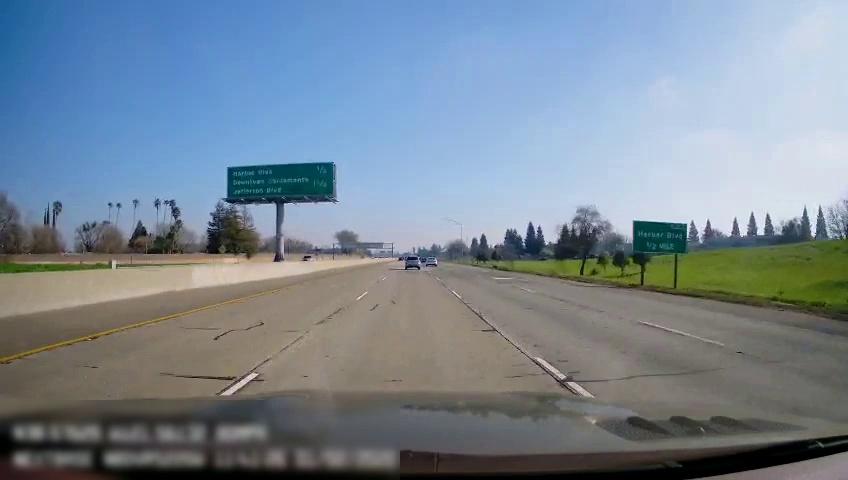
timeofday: Day
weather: Sunny
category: Vehicles | Car
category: Drivable Space
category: Vehicles | SUV
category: Vehicles | Car
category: Lanes | Current Lane
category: Lanes | Current Lane
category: Lanes | Current Lane
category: Lanes | Alternate Lane
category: Traffic | Signs
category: Traffic | Signs
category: Traffic | Signs
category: Traffic | Signs